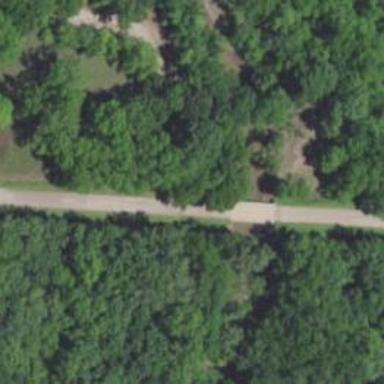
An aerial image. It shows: Unclassified road with bridge.